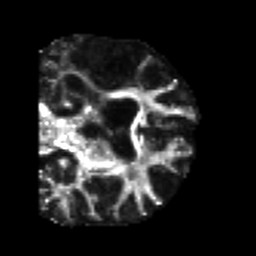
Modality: FA
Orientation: coronal
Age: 68
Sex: male
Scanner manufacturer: siemens
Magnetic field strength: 3 T
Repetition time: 7.3 s
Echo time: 0.087 s